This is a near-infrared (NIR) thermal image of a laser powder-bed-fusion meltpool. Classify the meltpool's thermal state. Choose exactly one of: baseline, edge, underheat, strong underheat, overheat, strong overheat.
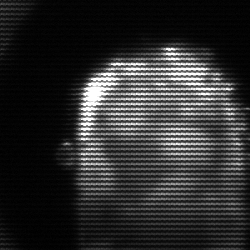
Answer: baseline